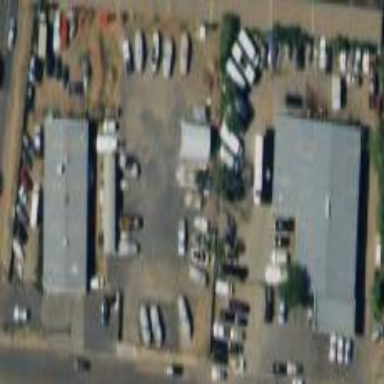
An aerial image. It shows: Industrial area used for storage.